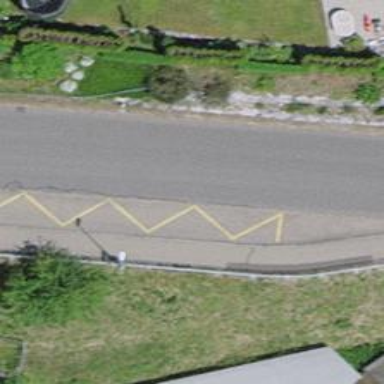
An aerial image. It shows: Public transport stop position.